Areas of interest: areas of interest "Xingli Industrial Center"
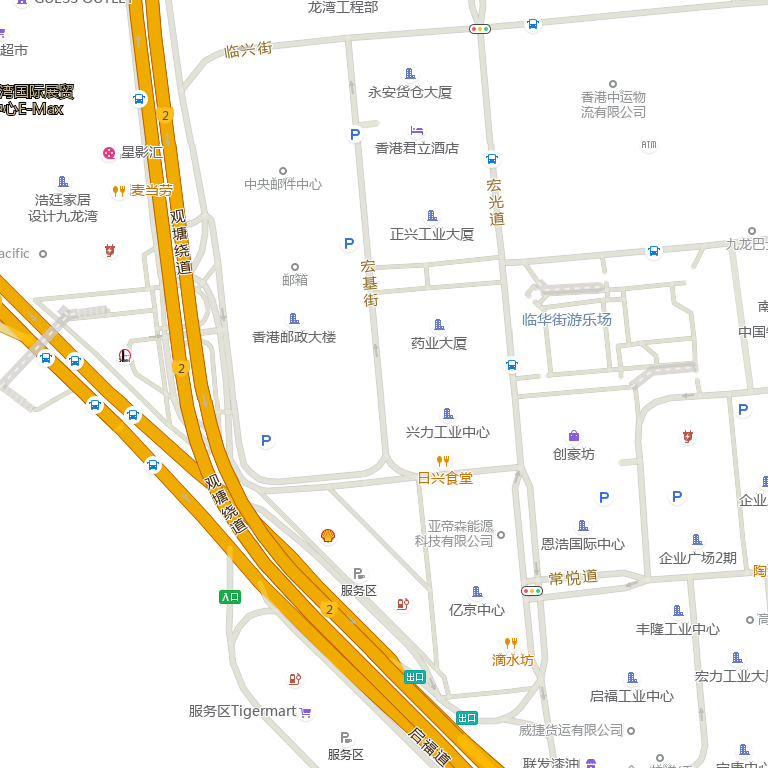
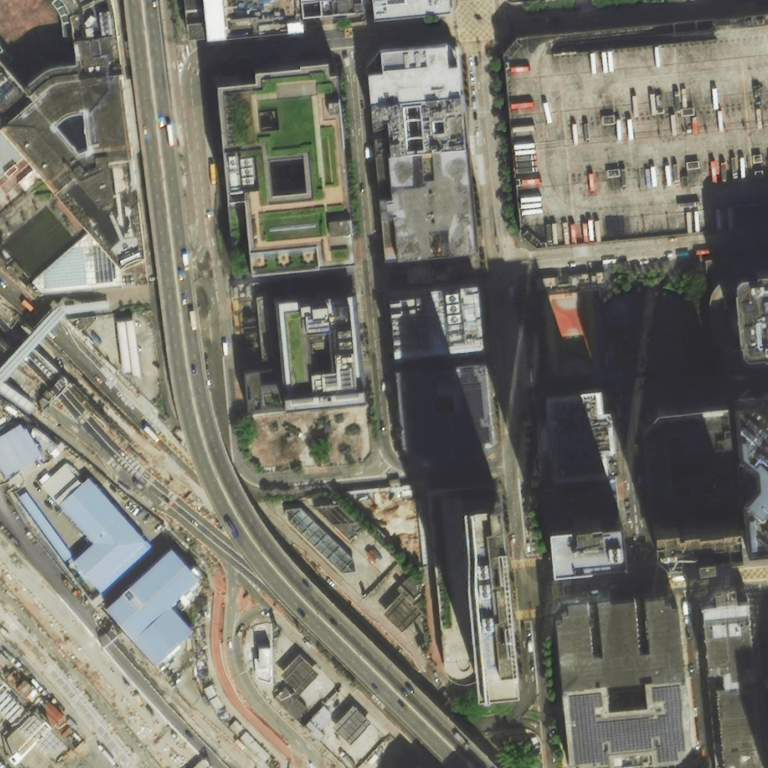